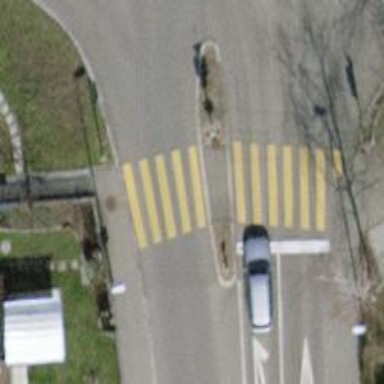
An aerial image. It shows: Marked zebra crossing with pedestrian island.